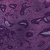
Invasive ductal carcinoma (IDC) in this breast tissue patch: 0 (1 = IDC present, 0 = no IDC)